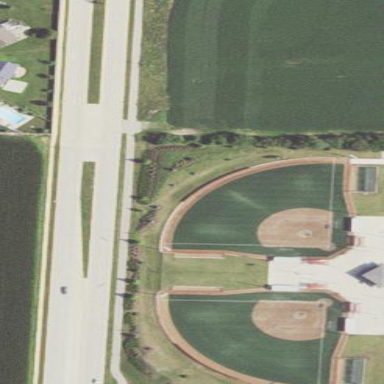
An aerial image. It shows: Pitch with artificial turf used for baseball or softball.